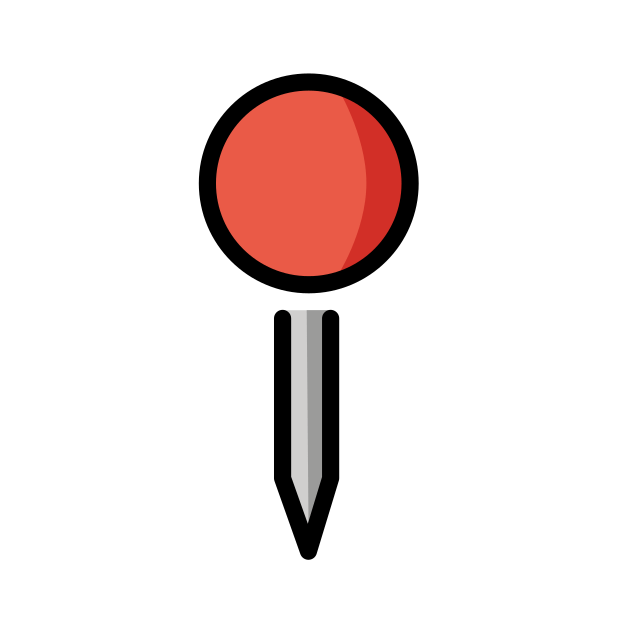
round pushpin